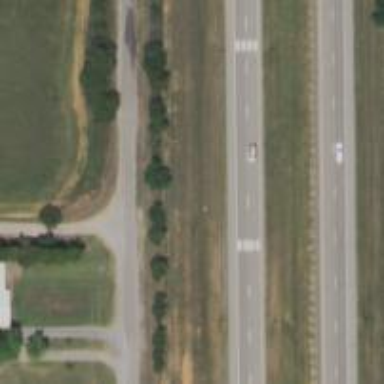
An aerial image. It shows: This image shows trunk highway that functions as expressway.